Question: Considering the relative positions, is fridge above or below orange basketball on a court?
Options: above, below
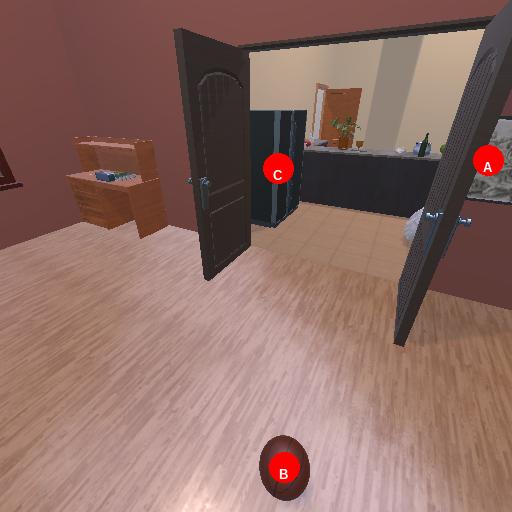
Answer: above